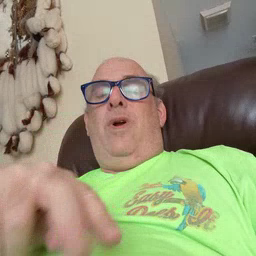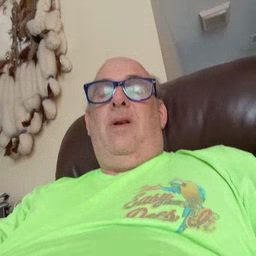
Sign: read